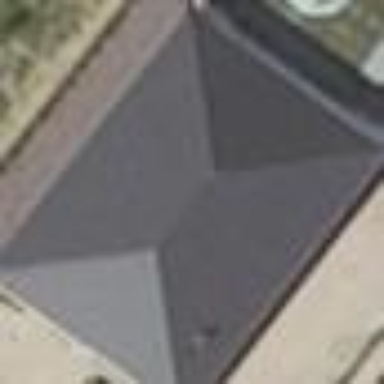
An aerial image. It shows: Simple house.